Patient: sex M, age 22
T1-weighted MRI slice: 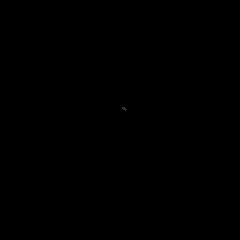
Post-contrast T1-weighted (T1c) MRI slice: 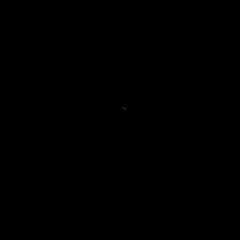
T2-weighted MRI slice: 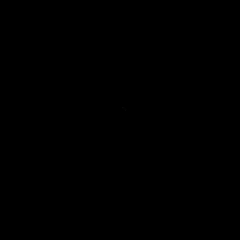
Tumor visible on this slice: no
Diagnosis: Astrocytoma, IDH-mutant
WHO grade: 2